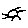
Label: sun